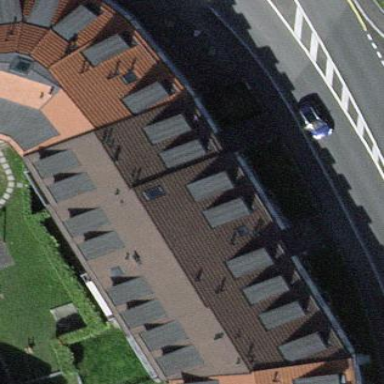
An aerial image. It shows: View of apartment building.